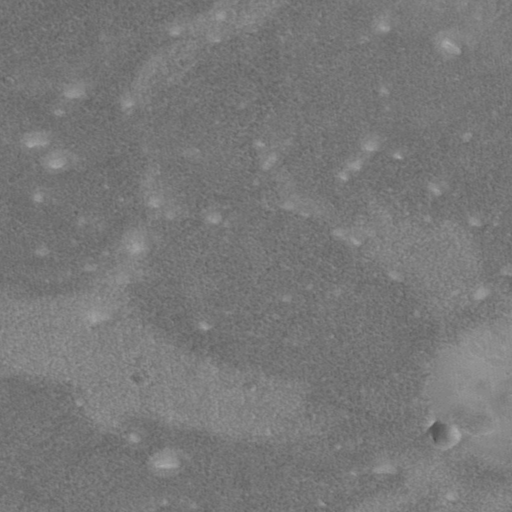
Classes present: Background, Cone